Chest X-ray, AP view. Patient: 53 years old, sex F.
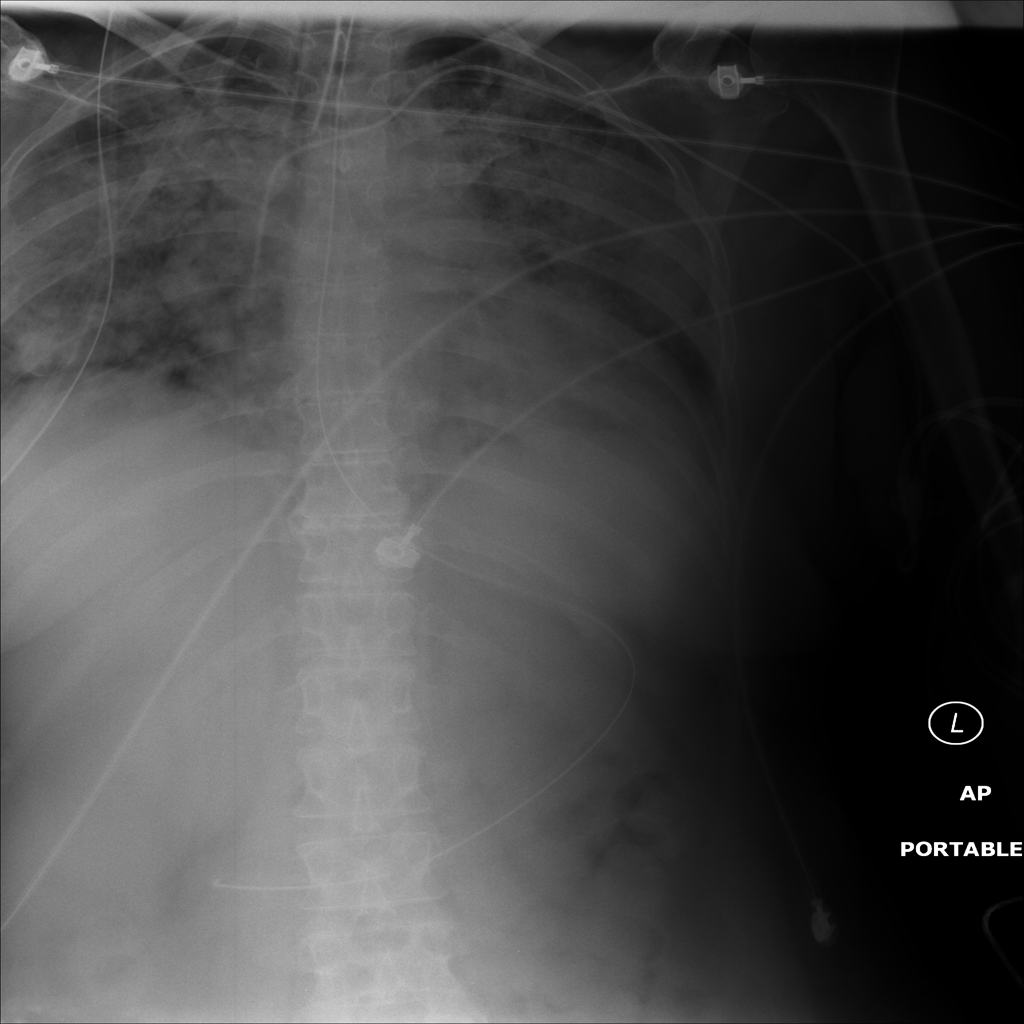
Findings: Infiltration